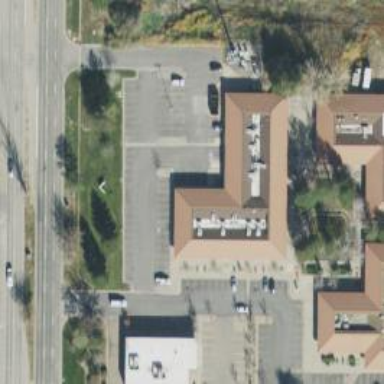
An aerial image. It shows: Public office building.